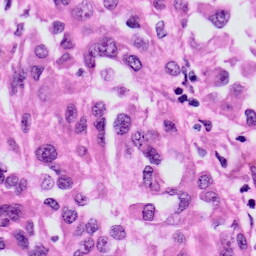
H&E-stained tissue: Skin